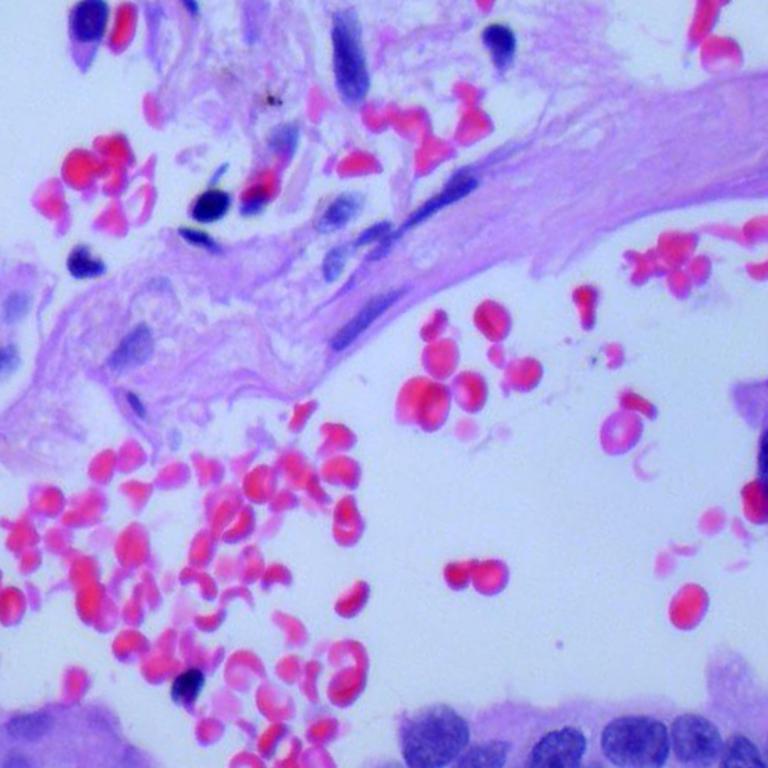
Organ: lung
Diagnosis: adenocarcinomas